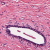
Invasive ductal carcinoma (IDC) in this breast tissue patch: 0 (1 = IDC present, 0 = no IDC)